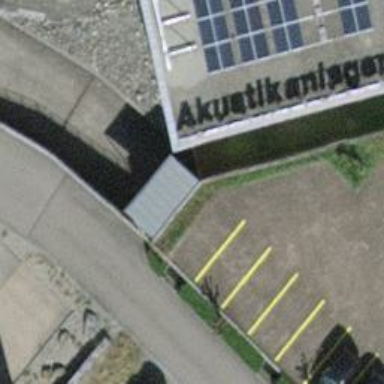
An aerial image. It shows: Parking entrance.